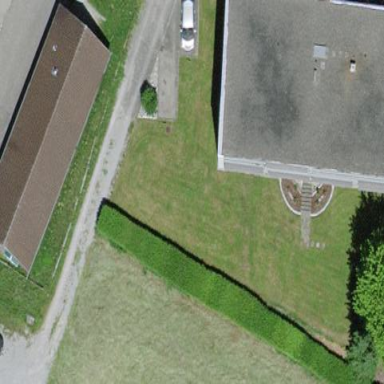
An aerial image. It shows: Residential building.